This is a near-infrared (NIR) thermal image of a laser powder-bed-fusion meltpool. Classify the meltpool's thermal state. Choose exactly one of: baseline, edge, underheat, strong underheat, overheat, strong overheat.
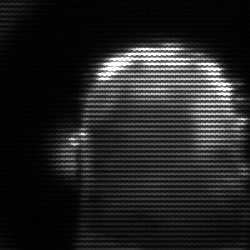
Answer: strong underheat